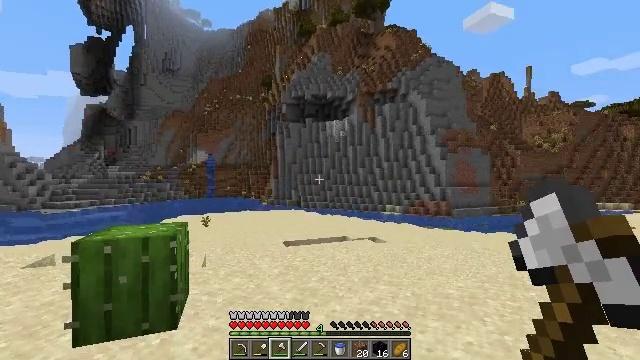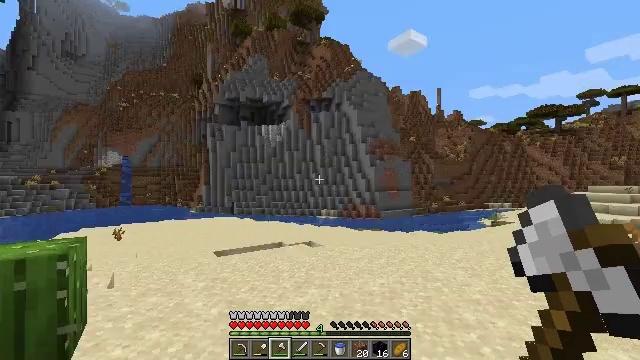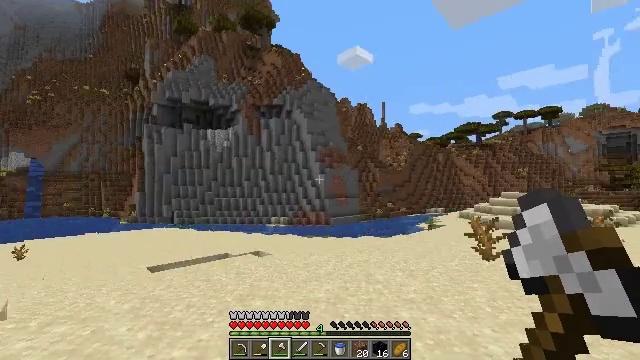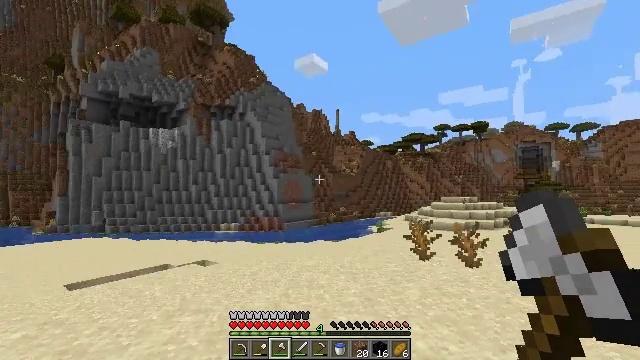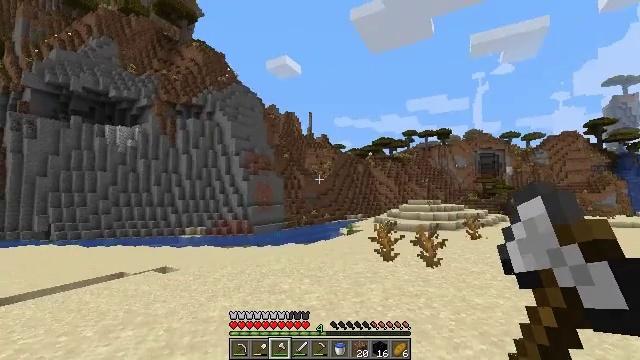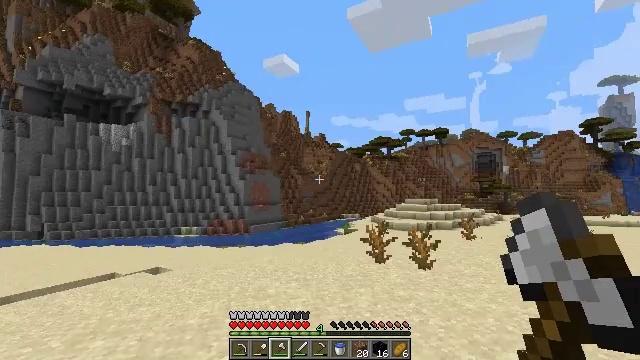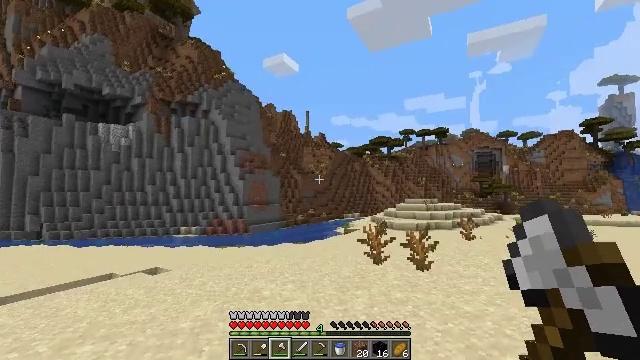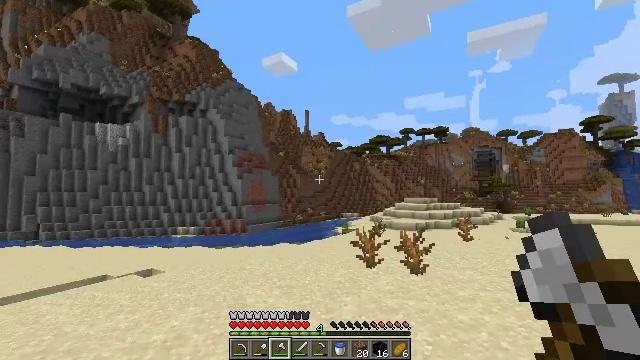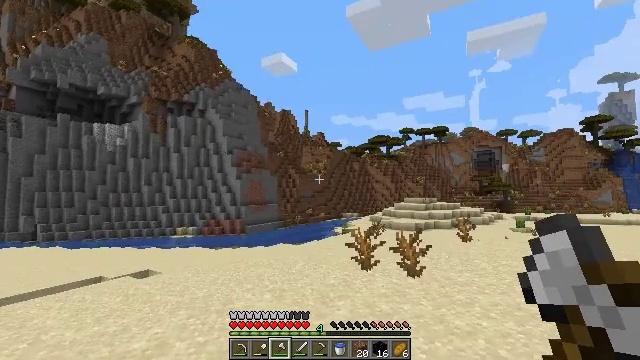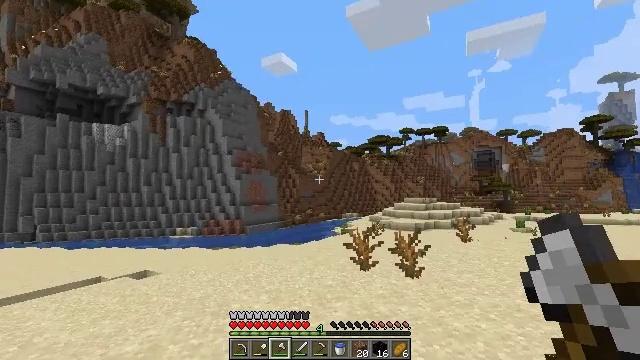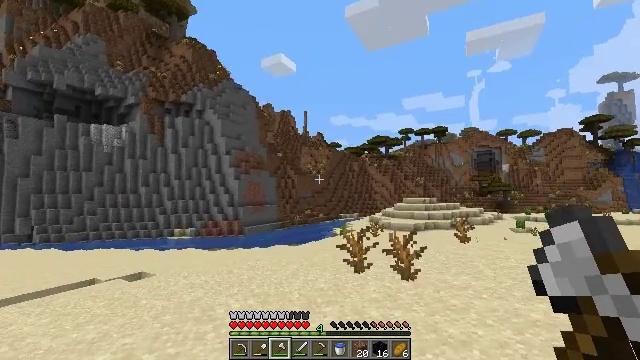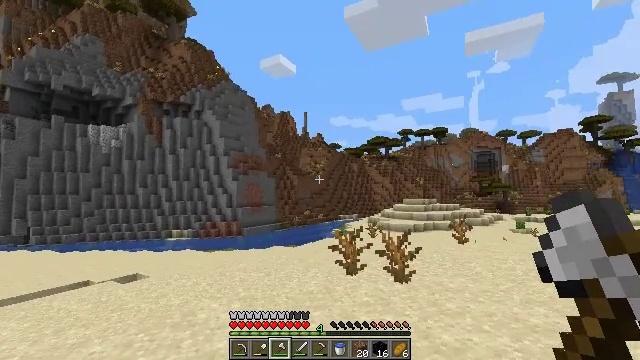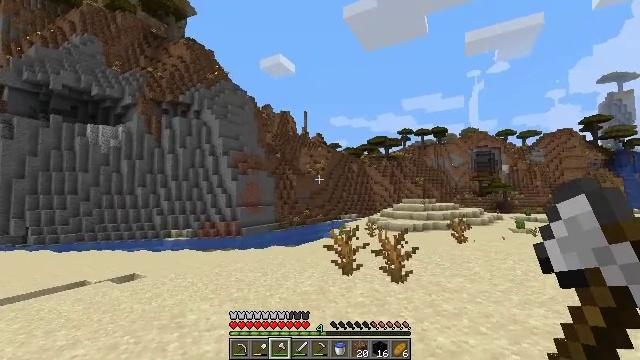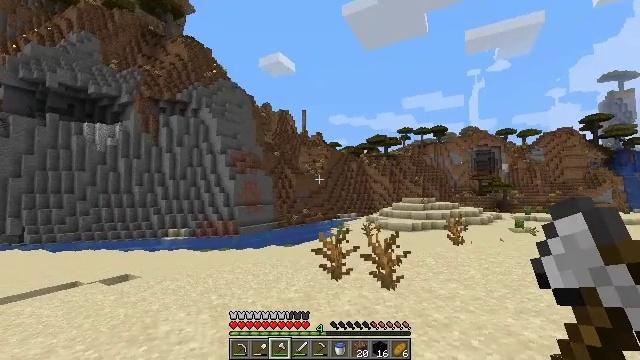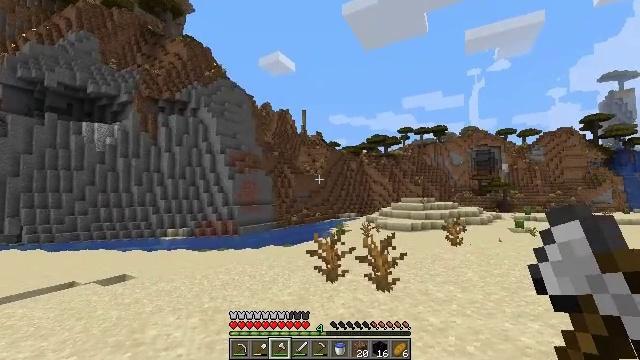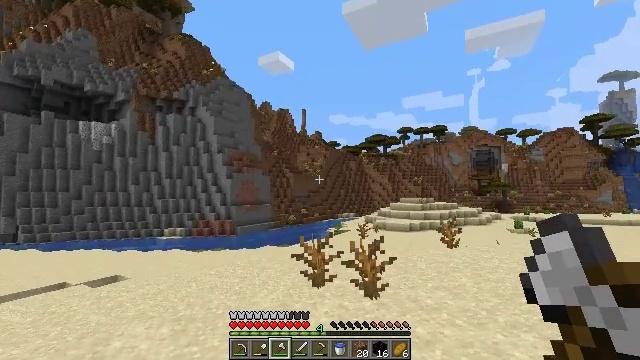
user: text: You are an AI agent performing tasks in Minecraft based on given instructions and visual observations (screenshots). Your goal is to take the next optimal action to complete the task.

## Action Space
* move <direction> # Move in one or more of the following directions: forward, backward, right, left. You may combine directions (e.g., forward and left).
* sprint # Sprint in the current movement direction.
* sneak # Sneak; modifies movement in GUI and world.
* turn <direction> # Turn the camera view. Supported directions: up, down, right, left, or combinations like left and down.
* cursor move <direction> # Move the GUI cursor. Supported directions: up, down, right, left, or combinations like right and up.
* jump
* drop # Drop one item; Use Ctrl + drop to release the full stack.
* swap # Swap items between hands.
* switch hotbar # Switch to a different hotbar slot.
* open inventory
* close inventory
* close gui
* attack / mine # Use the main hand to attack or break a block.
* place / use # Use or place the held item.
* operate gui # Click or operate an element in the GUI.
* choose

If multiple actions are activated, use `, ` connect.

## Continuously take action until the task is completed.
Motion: motion action
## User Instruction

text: Kill mobs.
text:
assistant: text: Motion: move right, turn right and up
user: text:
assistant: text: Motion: move right, turn right and up
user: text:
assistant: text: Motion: move forward and move right, turn right and up
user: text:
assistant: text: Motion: move forward and move right, turn right
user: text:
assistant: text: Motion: move forward and move right
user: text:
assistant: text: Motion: move forward and move right
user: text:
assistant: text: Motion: move forward and move right
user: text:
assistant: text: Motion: move forward and move right
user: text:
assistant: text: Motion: move forward and move right
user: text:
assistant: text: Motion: move forward and move right
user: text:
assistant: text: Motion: move forward and move right
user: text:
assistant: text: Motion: move forward and move right
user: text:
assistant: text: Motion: move forward and move right
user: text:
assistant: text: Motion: move forward and move right
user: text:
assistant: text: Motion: move forward and move right
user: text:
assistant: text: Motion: move forward and move right, turn left
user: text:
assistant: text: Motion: move forward and move right, turn left
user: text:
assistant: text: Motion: turn left
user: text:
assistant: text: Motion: turn left
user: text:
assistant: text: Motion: turn left
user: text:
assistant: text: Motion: no_op
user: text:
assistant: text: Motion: no_op
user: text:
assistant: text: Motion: no_op
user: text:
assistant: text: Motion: no_op
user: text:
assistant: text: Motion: no_op
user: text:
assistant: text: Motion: no_op
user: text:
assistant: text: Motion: no_op
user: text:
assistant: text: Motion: no_op
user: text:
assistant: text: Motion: no_op
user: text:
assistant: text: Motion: no_op